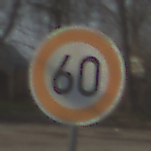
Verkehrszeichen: Geschwindigkeit60
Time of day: MorningAfternoon
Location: Outdoor (Suburban)
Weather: PartlyCloudy
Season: NotSpecified
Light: Natural